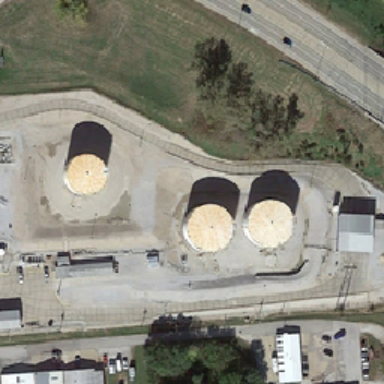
The tanker was loaded with a large number of tanks in the dark .